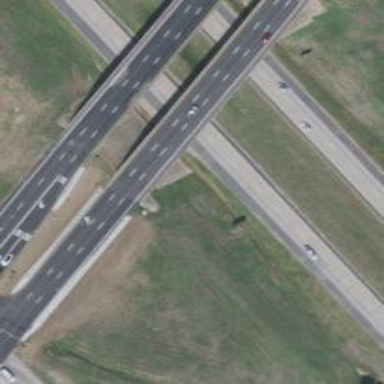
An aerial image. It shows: Motorway.